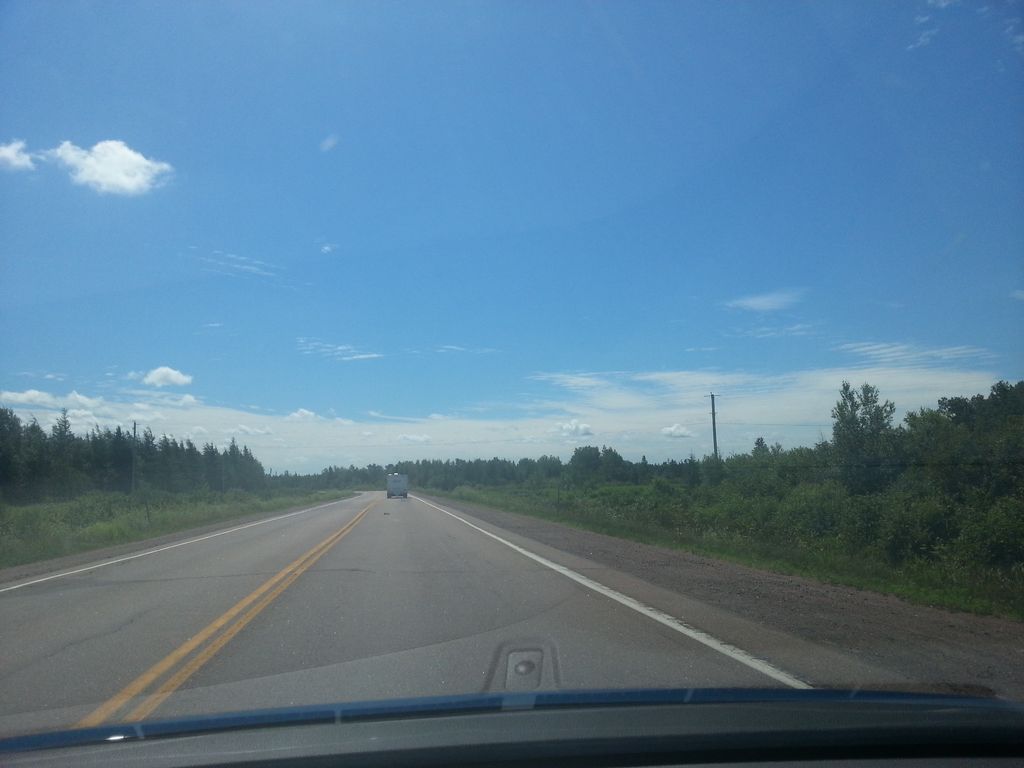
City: charlottetown